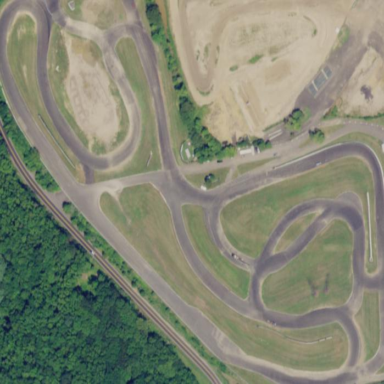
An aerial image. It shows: Motor sport raceway with asphalt surface.